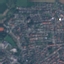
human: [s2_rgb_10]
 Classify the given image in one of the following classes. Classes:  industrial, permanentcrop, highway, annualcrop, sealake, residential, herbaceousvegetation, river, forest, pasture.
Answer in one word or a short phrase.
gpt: Residential